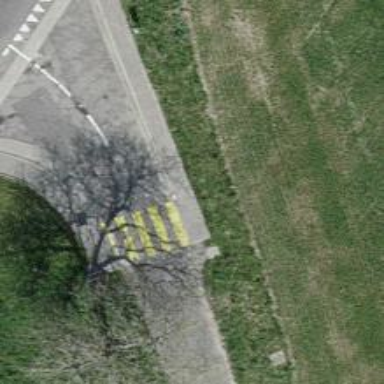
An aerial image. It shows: Zebra crossing on the road.